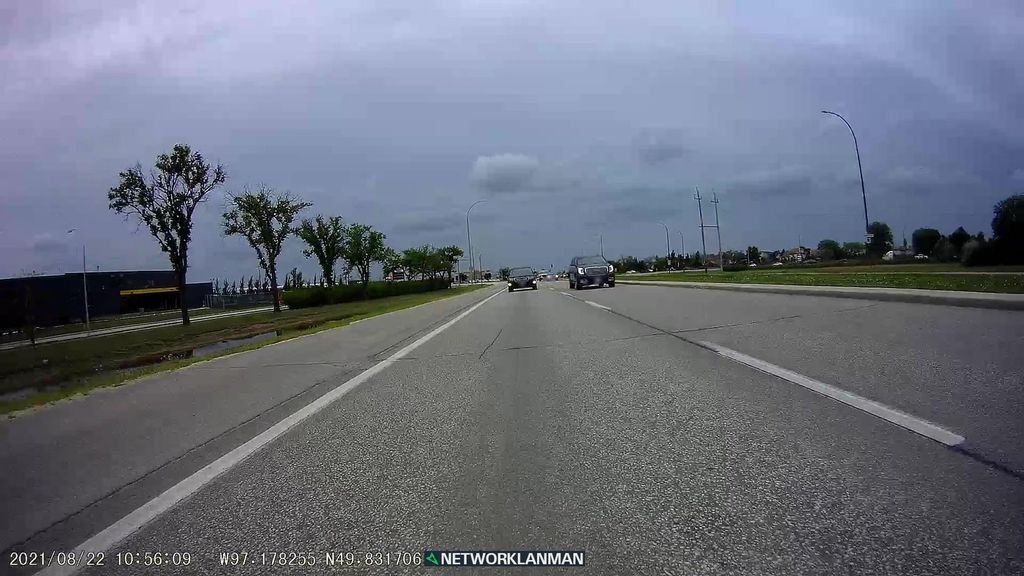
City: winnipeg